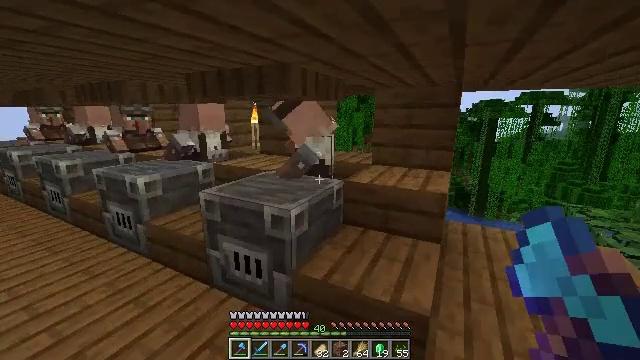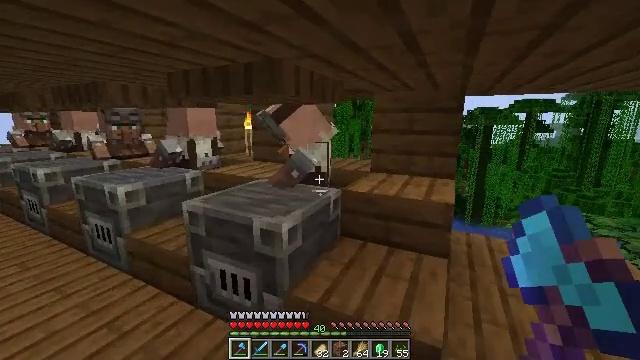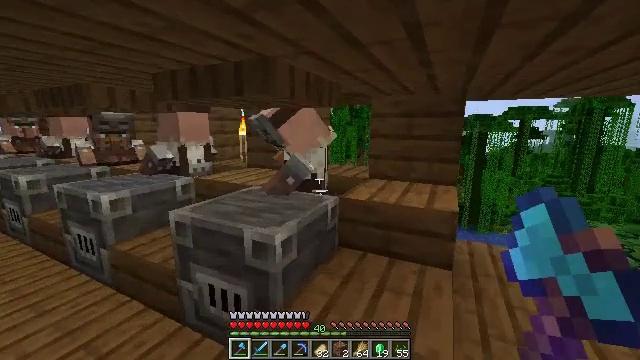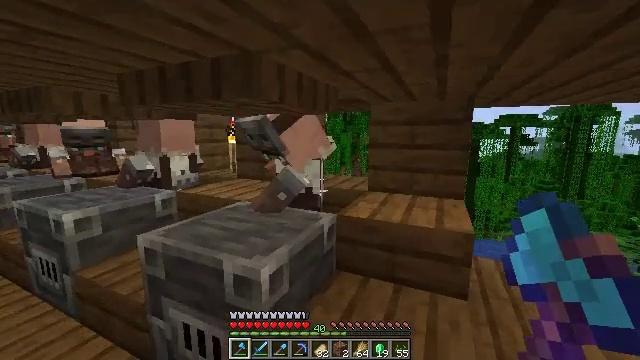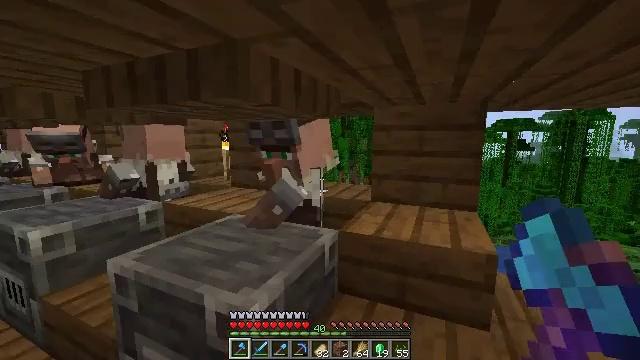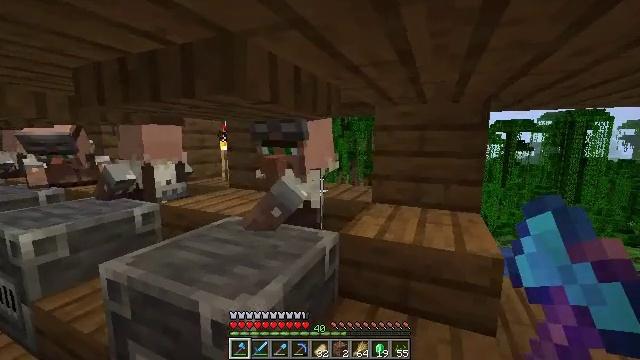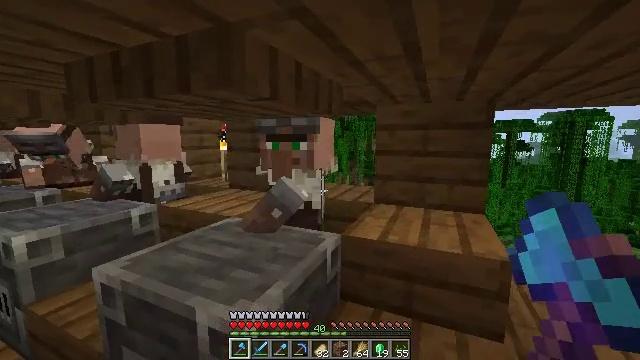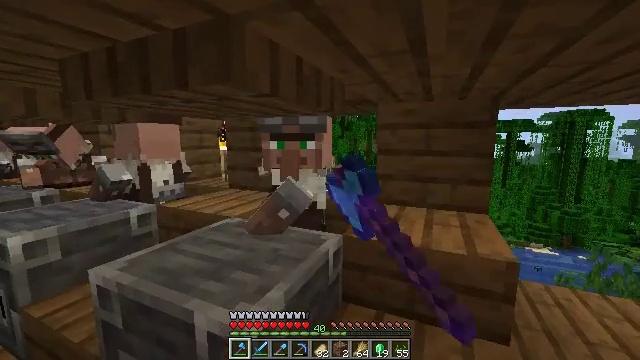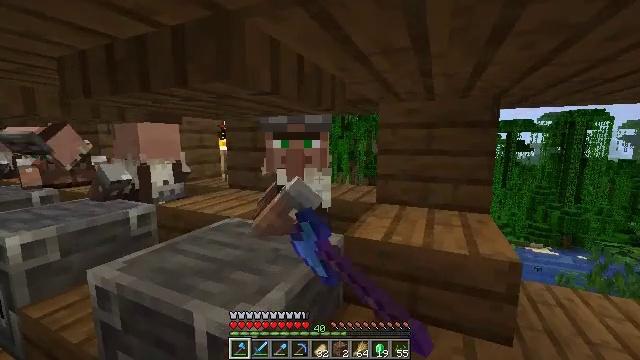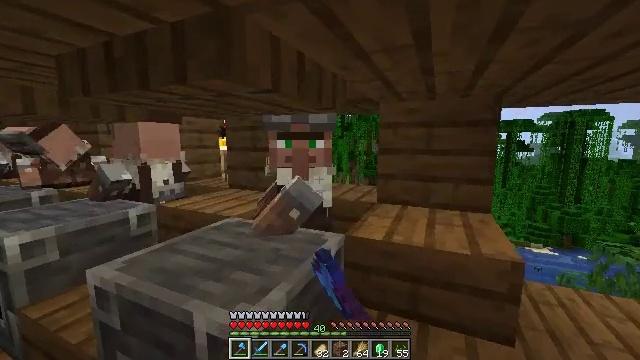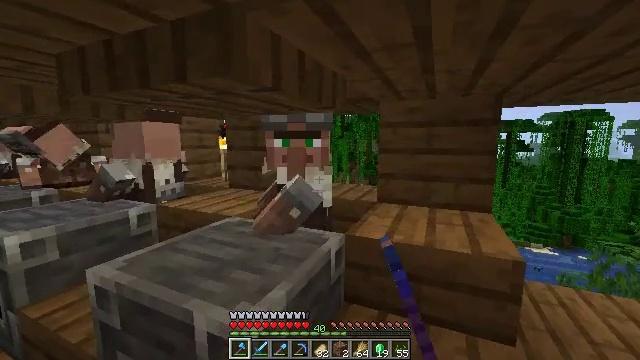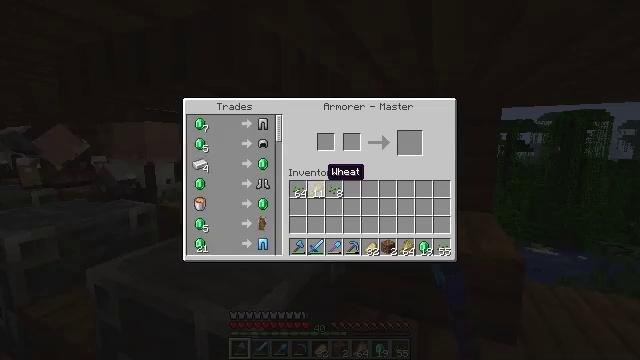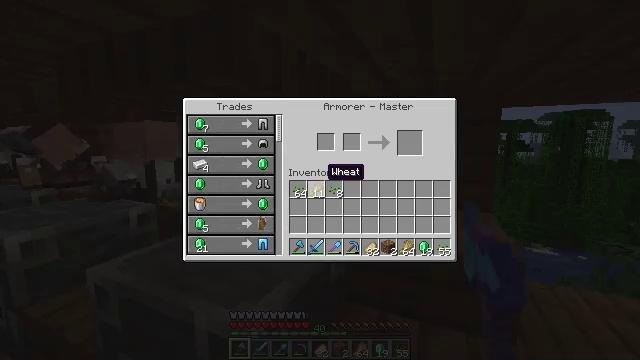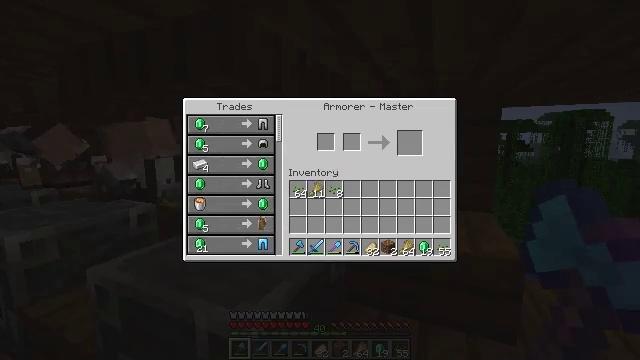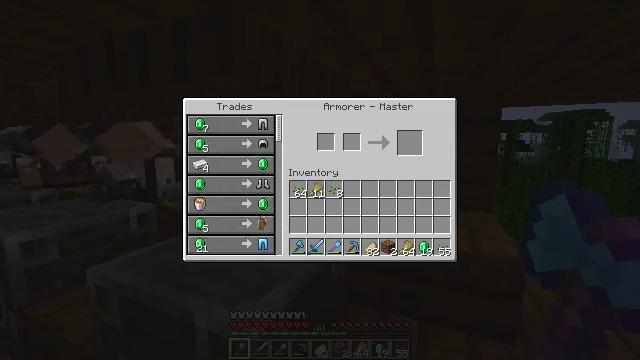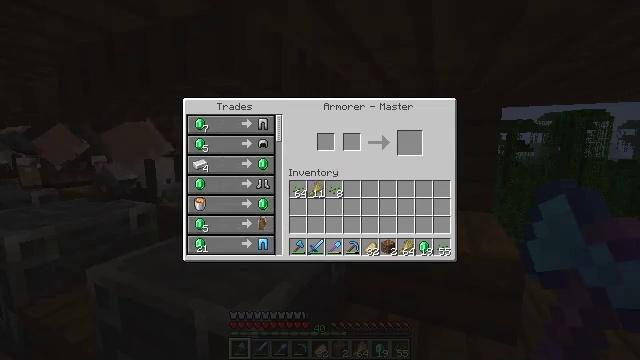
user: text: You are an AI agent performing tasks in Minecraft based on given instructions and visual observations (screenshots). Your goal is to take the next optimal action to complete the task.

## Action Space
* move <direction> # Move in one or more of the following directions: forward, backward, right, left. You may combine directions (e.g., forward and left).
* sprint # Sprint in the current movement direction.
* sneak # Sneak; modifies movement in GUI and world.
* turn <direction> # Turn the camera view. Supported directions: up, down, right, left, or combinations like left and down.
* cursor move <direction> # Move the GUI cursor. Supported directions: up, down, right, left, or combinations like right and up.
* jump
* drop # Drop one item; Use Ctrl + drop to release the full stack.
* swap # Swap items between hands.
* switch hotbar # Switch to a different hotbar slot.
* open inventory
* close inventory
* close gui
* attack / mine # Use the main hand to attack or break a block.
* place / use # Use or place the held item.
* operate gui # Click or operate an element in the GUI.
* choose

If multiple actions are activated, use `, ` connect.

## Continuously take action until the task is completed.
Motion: motion action
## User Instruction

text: Obtain a diamond hoe by crafting it with specific materials.
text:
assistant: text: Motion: move forward, turn up
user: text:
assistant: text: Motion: move forward, turn up
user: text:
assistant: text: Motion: move forward, turn right and up
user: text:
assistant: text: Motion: turn up
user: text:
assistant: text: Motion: no_op
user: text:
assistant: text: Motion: use / place
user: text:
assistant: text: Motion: use / place
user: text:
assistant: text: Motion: use / place
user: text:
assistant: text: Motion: use / place
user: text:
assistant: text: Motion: no_op
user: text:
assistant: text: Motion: open gui
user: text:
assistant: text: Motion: no_op
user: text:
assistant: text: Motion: no_op
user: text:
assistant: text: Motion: no_op
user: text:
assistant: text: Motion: no_op
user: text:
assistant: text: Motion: no_op
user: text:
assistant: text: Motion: no_op
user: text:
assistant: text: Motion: no_op
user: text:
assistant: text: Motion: no_op
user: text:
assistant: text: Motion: no_op
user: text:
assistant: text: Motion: no_op
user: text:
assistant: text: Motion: no_op
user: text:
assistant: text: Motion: cursor move left and down
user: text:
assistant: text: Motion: cursor move left and down
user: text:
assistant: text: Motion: cursor move left
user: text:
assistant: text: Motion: no_op
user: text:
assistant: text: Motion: no_op
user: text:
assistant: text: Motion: no_op
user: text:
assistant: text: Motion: no_op
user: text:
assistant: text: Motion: no_op